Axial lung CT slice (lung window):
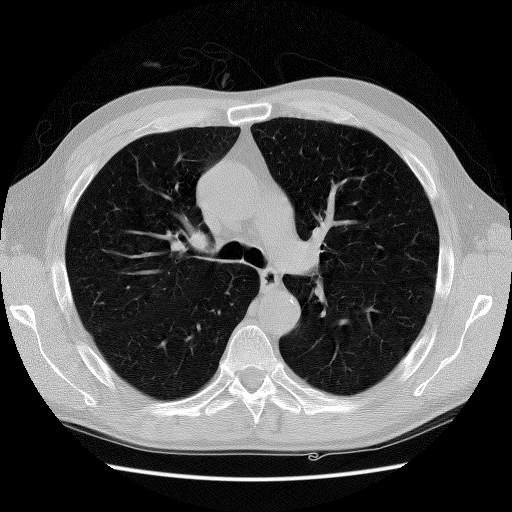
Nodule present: no